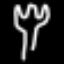
Label: fork